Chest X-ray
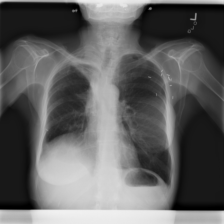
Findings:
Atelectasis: negative
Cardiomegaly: negative
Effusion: negative
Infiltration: negative
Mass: negative
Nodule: negative
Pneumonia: negative
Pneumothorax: positive
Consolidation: negative
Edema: negative
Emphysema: negative
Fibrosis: negative
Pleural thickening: negative
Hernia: negative